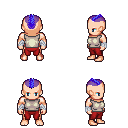
a pixel art fantasy rpg character, male body template, human, light skin, white sleeveless shirt, red pants, blue short mohawk hairstyle, white cloth bandages, four views (front, back, left, right), 2x2 character sprite sheet, small pixel art, hard edges, no anti-aliasing